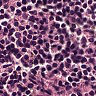
Metastatic tissue present: no